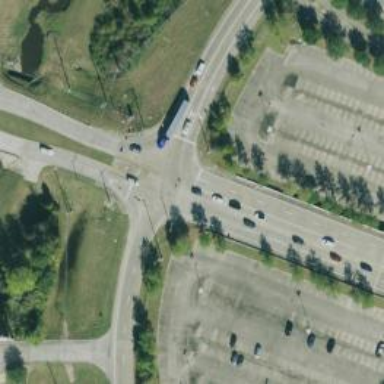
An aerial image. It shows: Secondary link road.